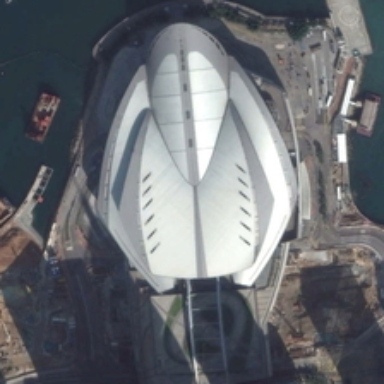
A white center building is near a river .